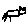
Label: cat